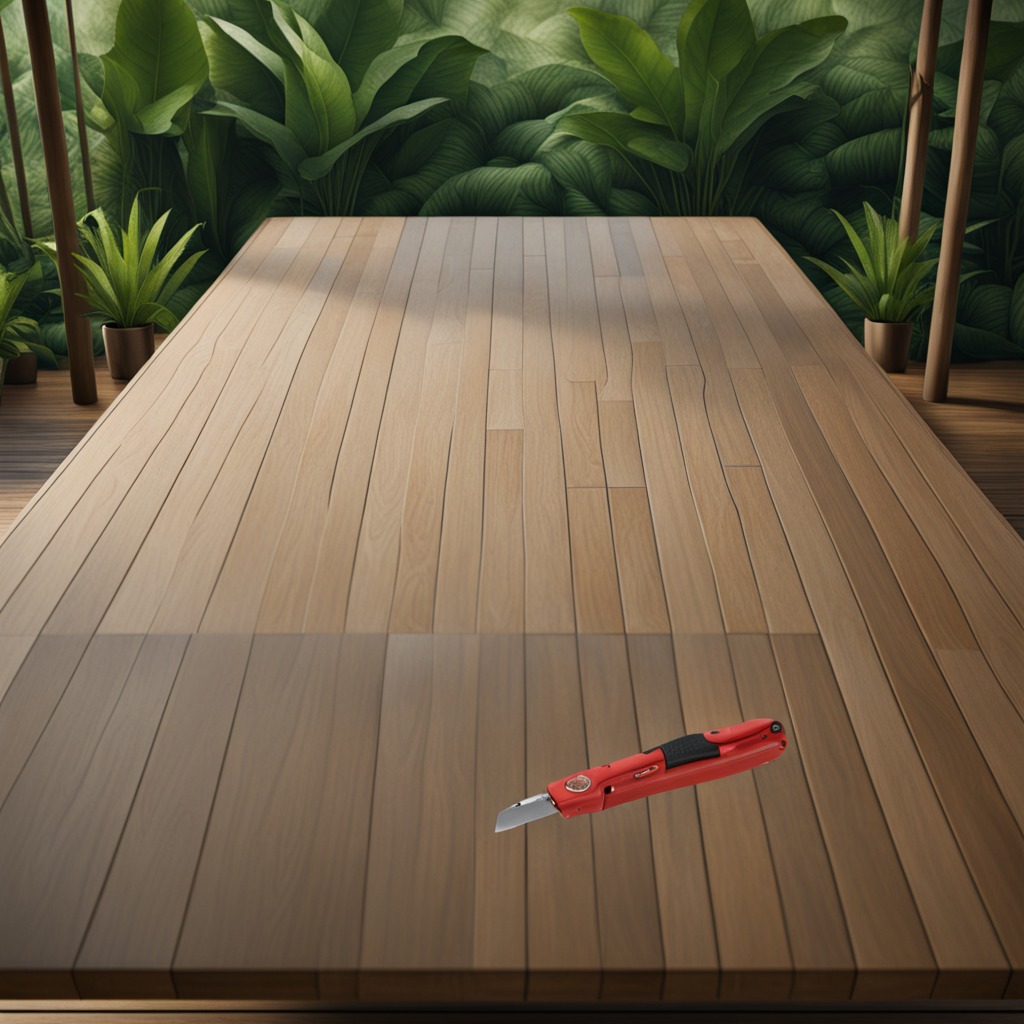
A utility knife is lying on the wooden table.